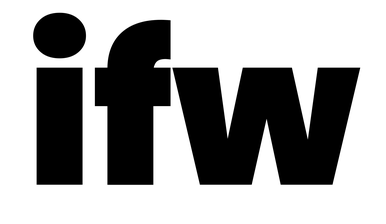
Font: Poppins-Black